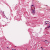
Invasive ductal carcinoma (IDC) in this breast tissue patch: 0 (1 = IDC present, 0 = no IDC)